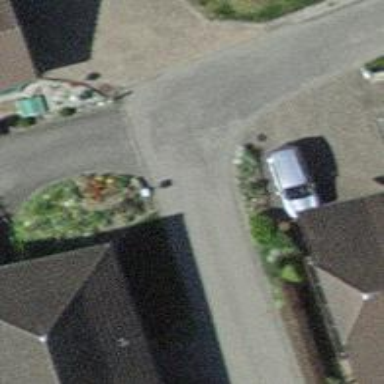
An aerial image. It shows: Asphalt road in residential area.